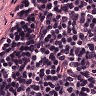
Metastatic tissue present: no